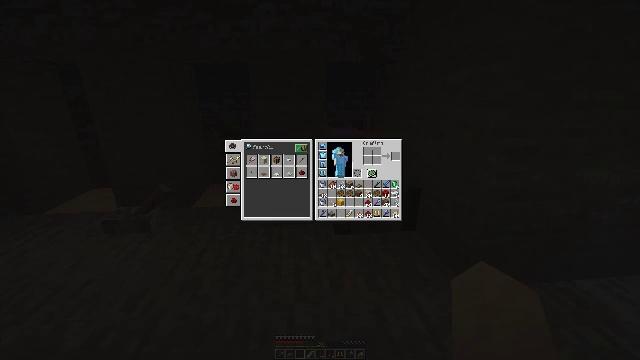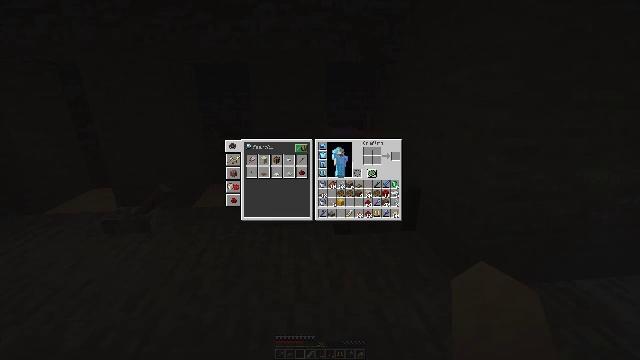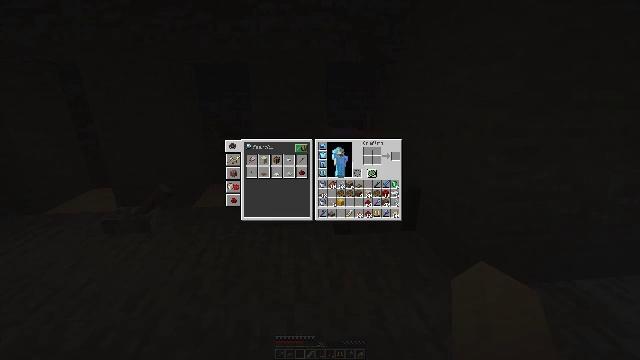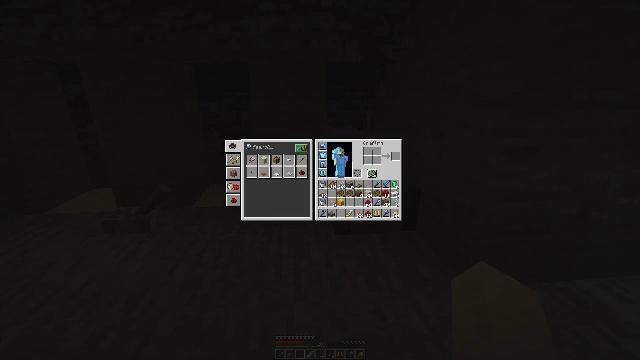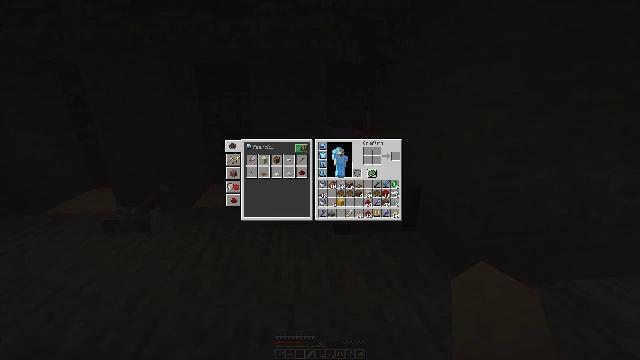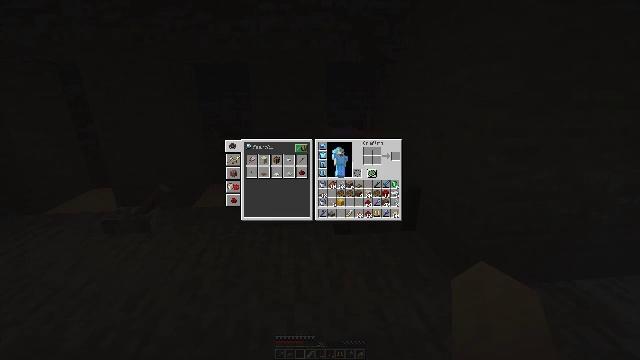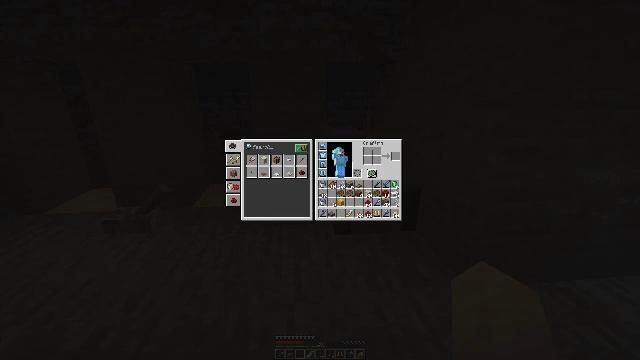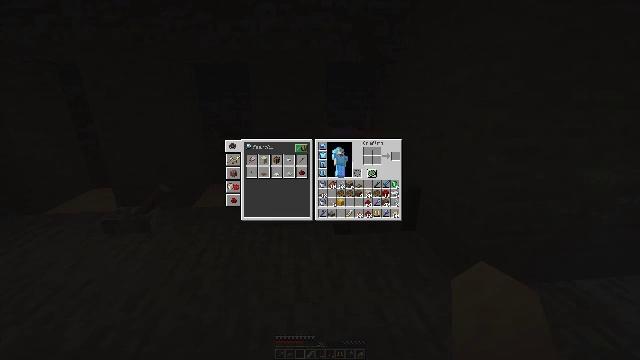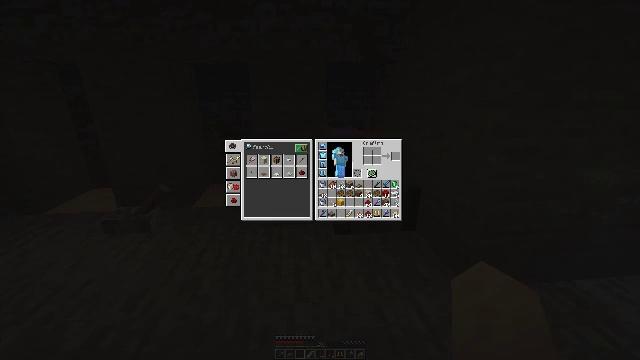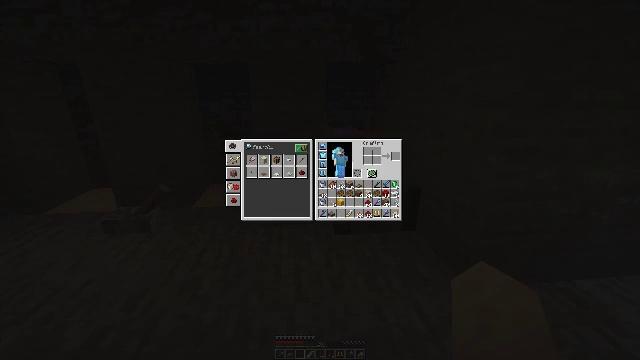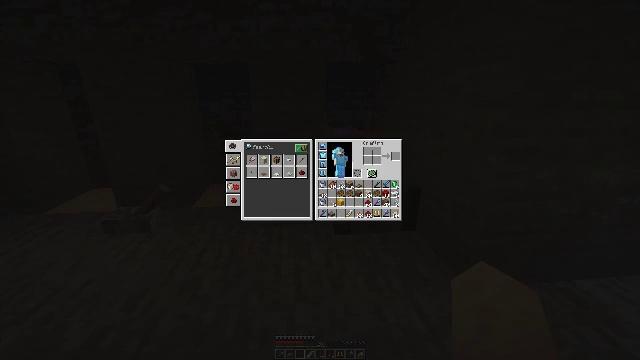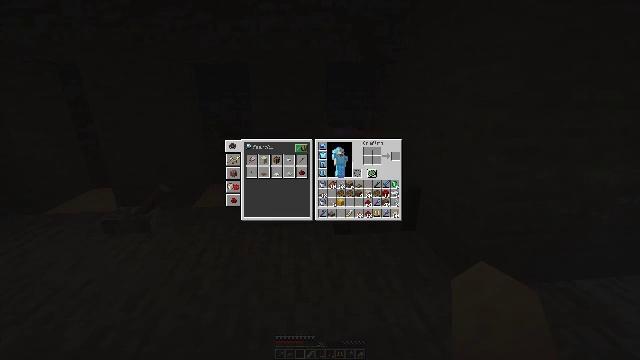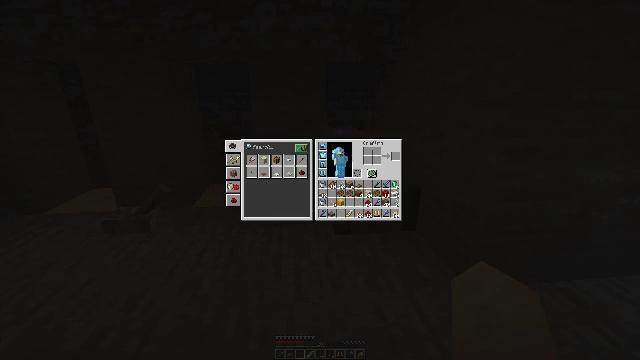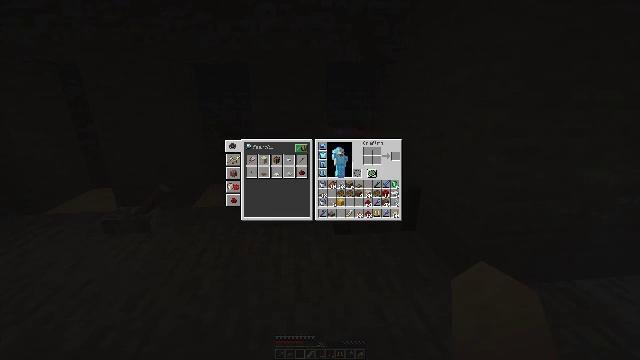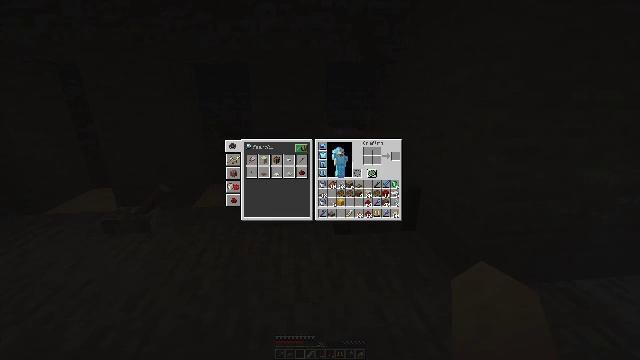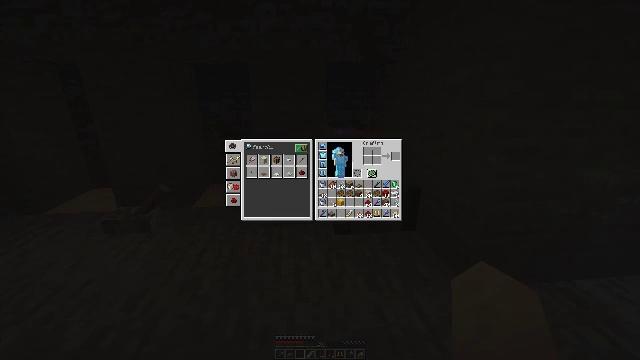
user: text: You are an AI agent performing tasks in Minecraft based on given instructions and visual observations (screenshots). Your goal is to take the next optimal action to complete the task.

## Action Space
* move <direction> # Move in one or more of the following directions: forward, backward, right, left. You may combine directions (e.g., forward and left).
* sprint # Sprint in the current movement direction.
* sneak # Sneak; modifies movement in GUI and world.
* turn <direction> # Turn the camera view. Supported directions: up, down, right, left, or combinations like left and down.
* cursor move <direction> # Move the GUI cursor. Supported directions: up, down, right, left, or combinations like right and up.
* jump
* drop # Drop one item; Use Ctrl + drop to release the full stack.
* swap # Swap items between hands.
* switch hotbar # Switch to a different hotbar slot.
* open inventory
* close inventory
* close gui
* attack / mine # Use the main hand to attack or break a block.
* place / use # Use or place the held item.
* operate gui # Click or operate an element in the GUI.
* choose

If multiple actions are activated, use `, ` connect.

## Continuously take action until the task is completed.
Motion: motion action
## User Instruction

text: Break the brown mushroom from its spot.
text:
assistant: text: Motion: no_op
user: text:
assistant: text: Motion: no_op
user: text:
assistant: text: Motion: no_op
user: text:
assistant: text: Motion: no_op
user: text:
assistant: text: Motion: no_op
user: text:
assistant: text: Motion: no_op
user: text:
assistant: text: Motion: no_op
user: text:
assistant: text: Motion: no_op
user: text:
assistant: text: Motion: no_op
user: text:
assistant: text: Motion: no_op
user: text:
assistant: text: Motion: no_op
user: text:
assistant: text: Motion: no_op
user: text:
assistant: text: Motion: no_op
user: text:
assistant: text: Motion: no_op
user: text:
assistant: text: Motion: no_op
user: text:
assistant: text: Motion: no_op
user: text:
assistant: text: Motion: no_op
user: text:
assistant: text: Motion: no_op
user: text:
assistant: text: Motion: close inventory
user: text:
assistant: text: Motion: close inventory
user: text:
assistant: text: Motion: close inventory
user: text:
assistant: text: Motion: no_op
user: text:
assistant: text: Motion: no_op
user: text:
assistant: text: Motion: no_op
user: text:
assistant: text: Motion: no_op
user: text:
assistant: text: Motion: no_op
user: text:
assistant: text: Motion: no_op
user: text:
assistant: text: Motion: turn right and down
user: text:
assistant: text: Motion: turn right
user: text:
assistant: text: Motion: move forward, turn right and up